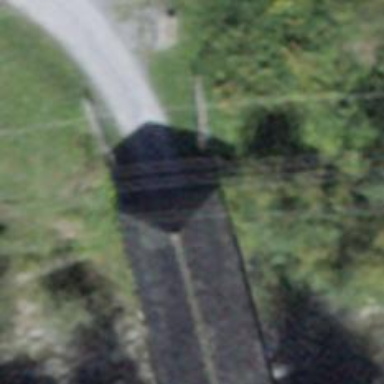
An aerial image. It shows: Covered bridge over gravel track with grade2 tracktype.